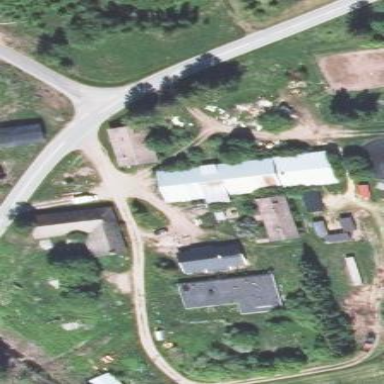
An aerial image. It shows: Farmyard area.